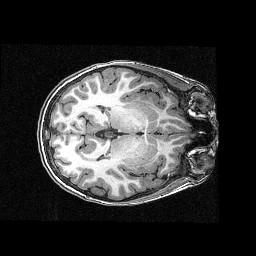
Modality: T1w
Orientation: axial
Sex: male